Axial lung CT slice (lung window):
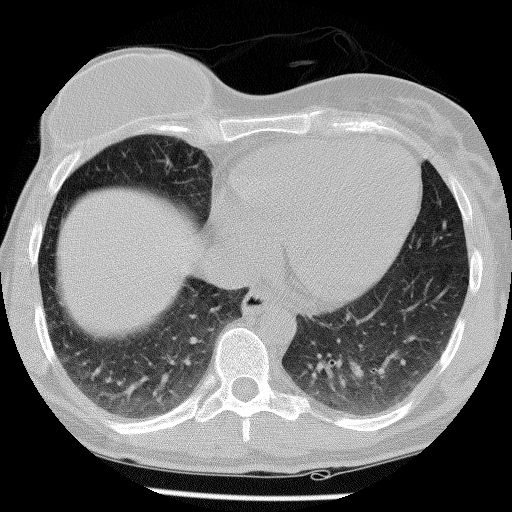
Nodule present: no